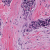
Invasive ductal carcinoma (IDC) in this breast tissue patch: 1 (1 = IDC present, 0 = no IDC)